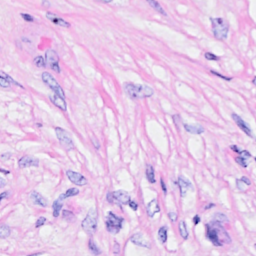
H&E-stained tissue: Breast